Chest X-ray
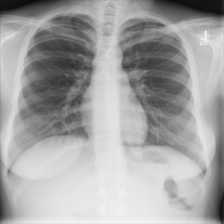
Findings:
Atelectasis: negative
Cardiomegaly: negative
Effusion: negative
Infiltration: negative
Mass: negative
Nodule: negative
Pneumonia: negative
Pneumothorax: negative
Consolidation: negative
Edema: negative
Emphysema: negative
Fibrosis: negative
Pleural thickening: negative
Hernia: negative